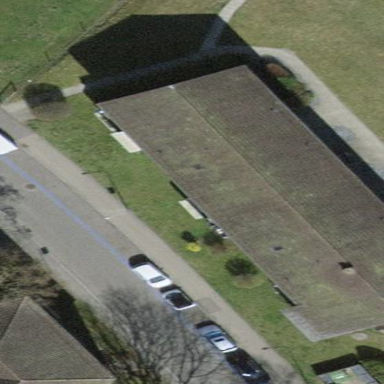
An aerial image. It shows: View of apartment building.